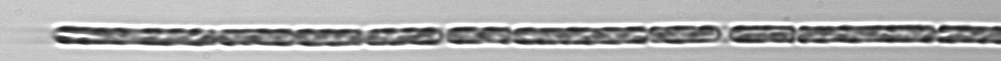
Label: Dactyliosolen_fragilissimus